RGB frame:
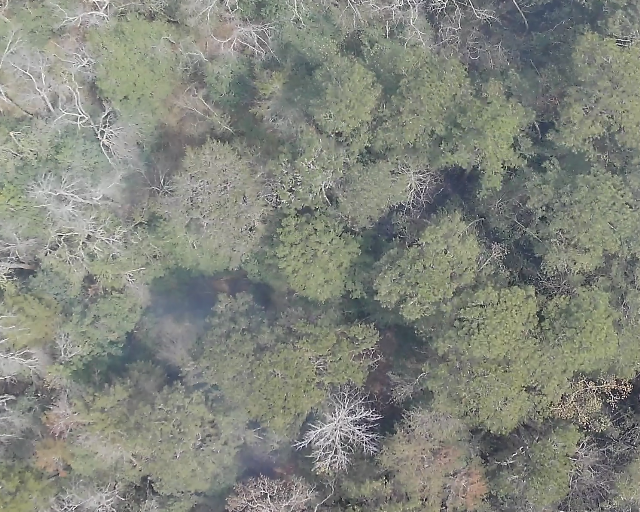
Thermal frame:
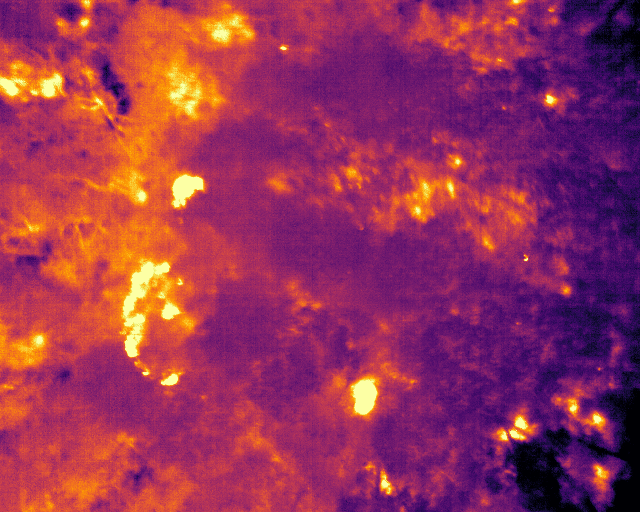
Captured: 2026-02-26 03:41:05
Pixels at or above 80 °C: 150 (fraction of frame: 0.0004578)